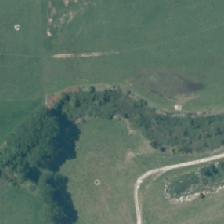
Land cover: deciduous_hardwood